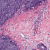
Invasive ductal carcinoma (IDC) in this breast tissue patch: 0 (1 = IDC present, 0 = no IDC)